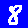
Digit: 8